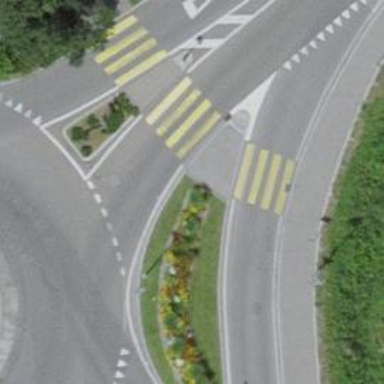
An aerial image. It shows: Kerb barrier.